【题型】解答题　【知识点】平面几何　【难度】easy
在图中网格上按要求画出图形，并回答问题：

(1) 如果将三角形 $ABC$ 绕点 $D$ 向逆时针方向旋转 $90^\circ$，使得点 $A$、点 $B$、点 $C$ 的对应点分别为点 $E$、点 $F$、点 $G$，请画出三角形 $EFG$；

(2) 画出三角形 $ABC$ 关于点 $D$ 成中心对称的三角形 $A_1B_1C_1$；

(3) 三角形 $EFG$ 与三角形 $A_1B_1C_1$ \_\_\_\_\_\_ （填“是”或“否”）关于某个点成中心对称？如果是，请在图中画出这个对称中心；如果不是，请描述通过怎样的运动可以使三角形 $EFG$ 与三角形 $A_1B_1C_1$ 重合.
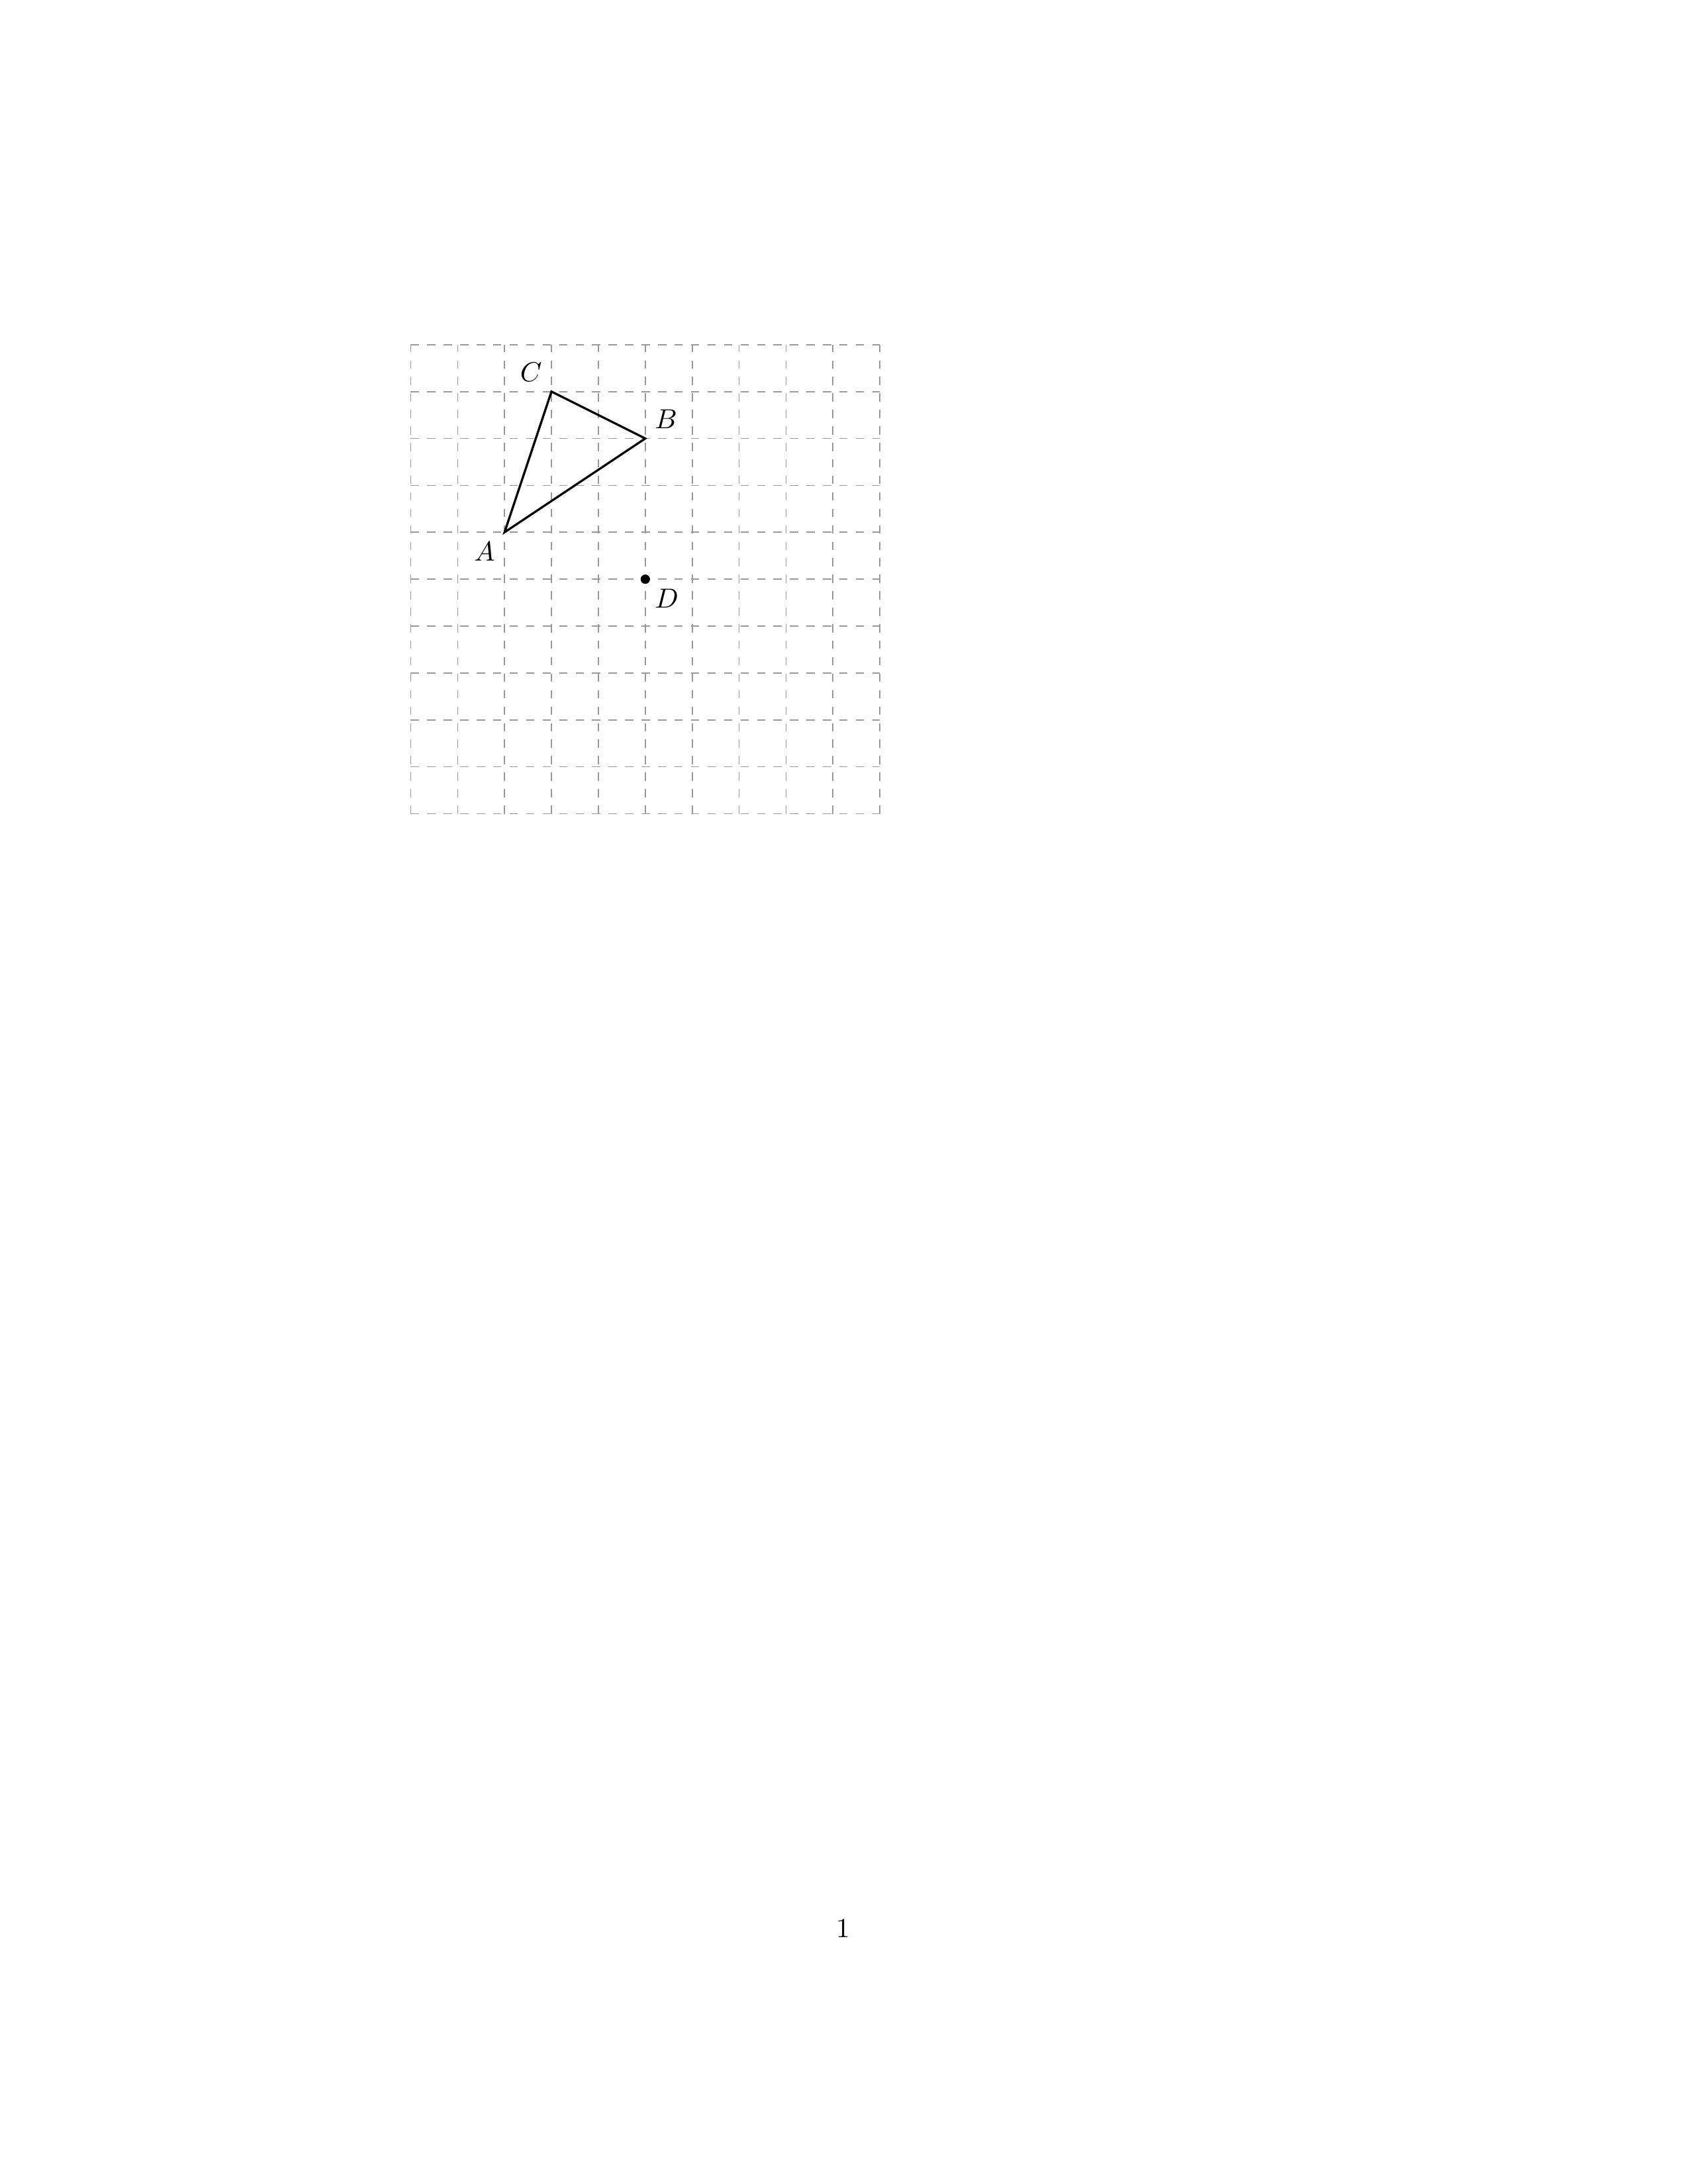
【解答】

【答案】(1) 作图见解析；

(2) 作图见解析；

(3) 否；可把三角形 $EFG$ 绕点 $D$ 逆时针旋转 $90^\circ$ 可与三角形 $A_1B_1C_1$ 重合.

【分析】本题考查了旋转作图，作中心对称图形，掌握旋转和中心对称图形的性质是解题的关键.

(1) 根据旋转的性质作图即可；

(2) 根据中心对称图形的性质作图即可；

(3) 根据中心对称图形的性质可判断三角形 $EFG$ 与三角形 $A_1B_1C_1$ 不是关于某个点成中心对称，再根据旋转性质即可求解.

【详解】(1) 解：如图所示，三角形 $EFG$ 即为所求；

(2) 解：如图所示，三角形 $A_1B_1C_1$ 即为所求；

(3) 解：三角形 $EFG$ 与三角形 $A_1B_1C_1$ 不是关于某个点成中心对称，可把三角形 $EFG$ 绕点 $D$ 逆时针旋转 $90^\circ$ 可与三角形 $A_1B_1C_1$ 重合，故答案为：否.
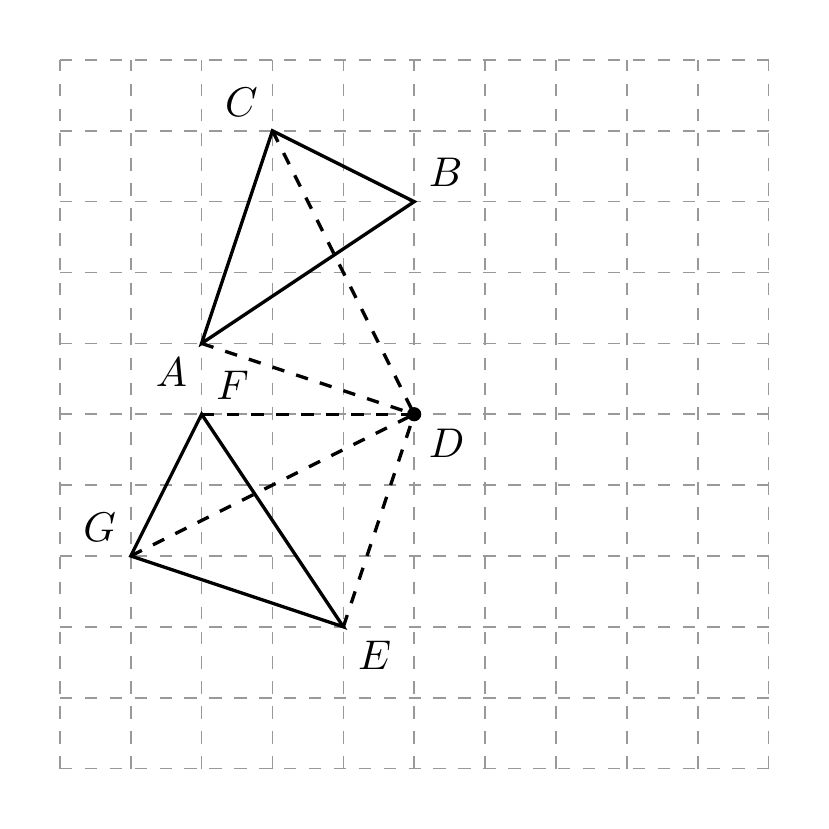
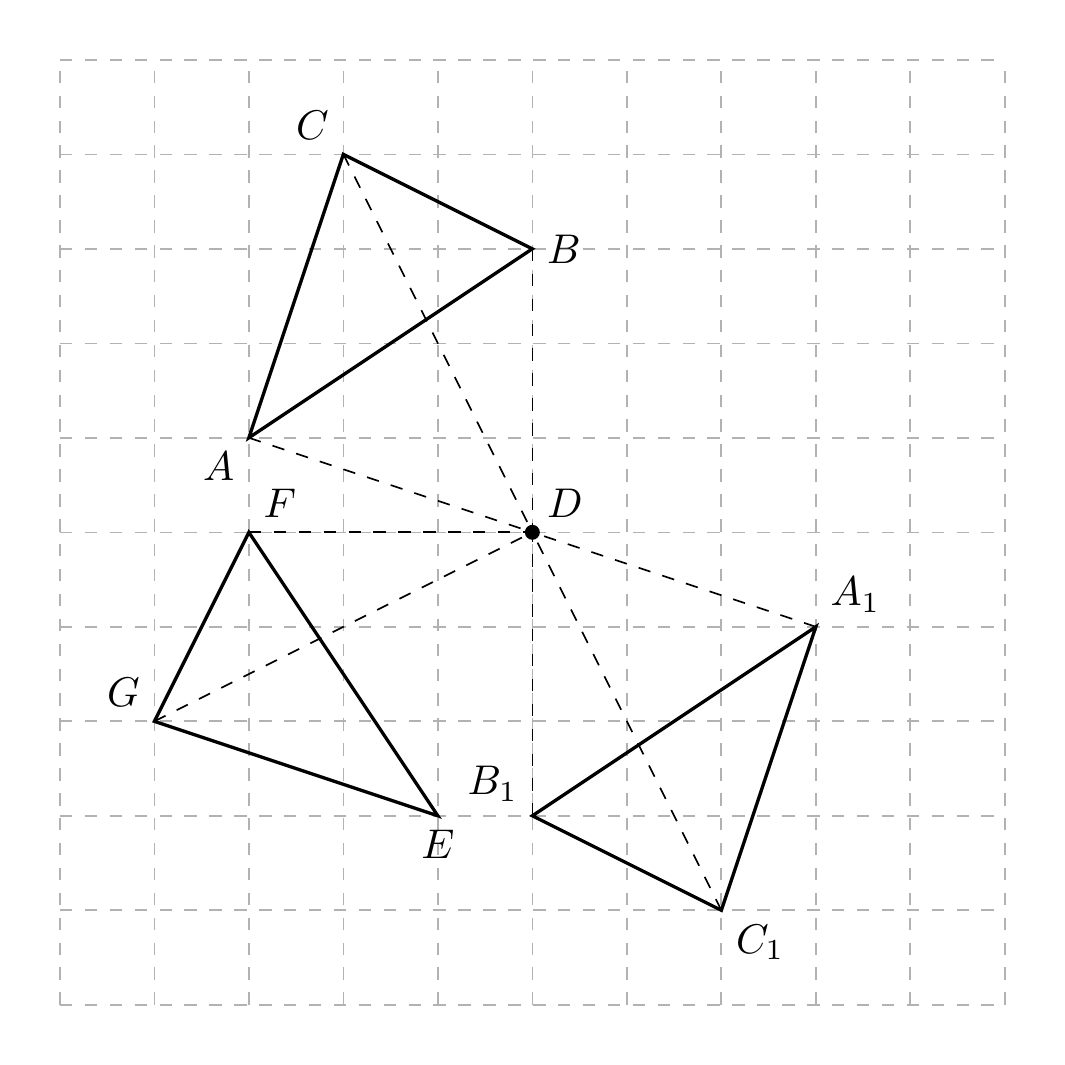